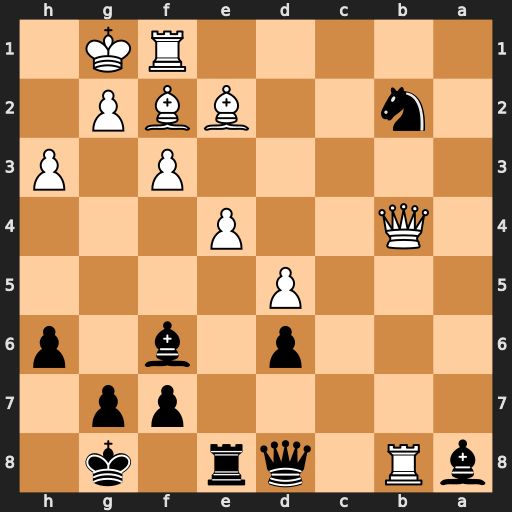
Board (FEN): bR1qr1k1/5pp1/3p1b1p/3P4/1Q2P3/5P1P/1n2BBP1/5RK1
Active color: b
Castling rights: -
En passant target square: -
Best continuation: Qxb8 Qxb8 Rxb8